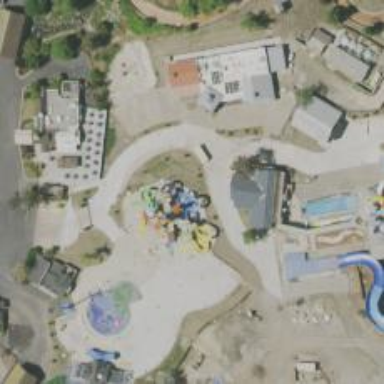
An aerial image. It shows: Water slide attraction.